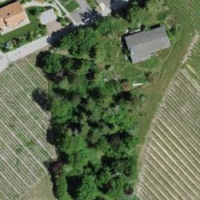
EUNIS habitat code: 40
Species observed at this site:
Emberiza cirlus
Phaneroptera nana
Oecanthus pellucens
Lysimachia vulgaris
Fringilla montifringilla
Pastor roseus